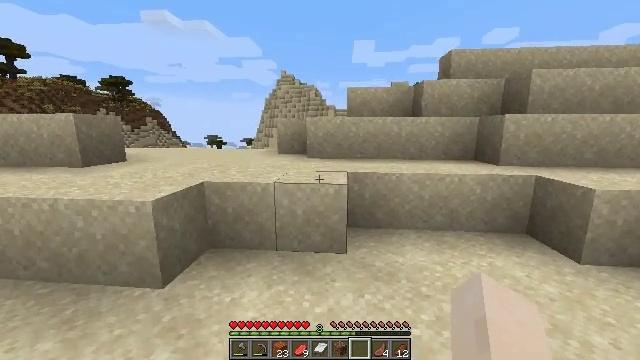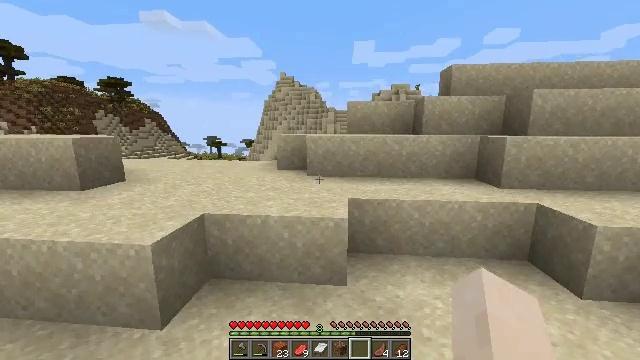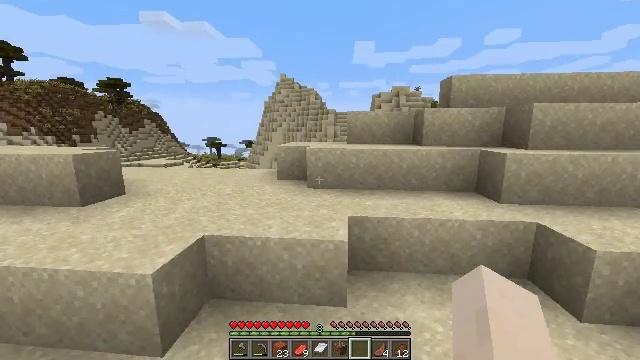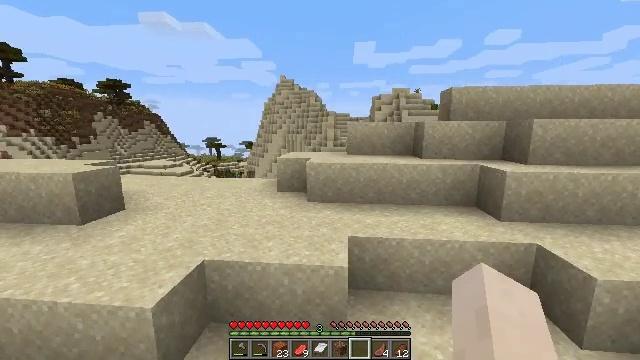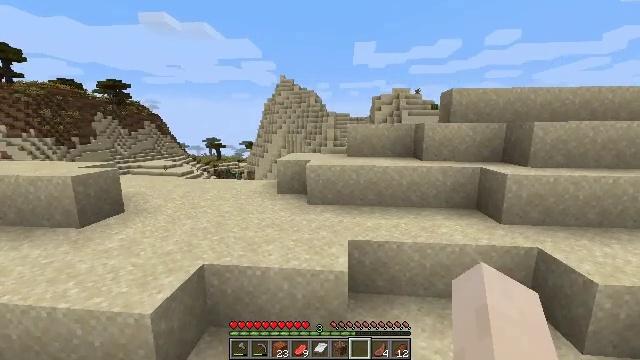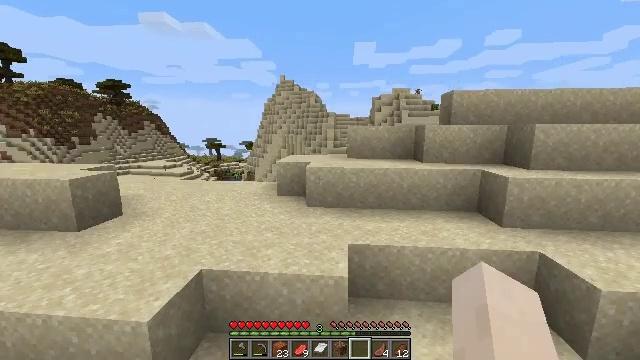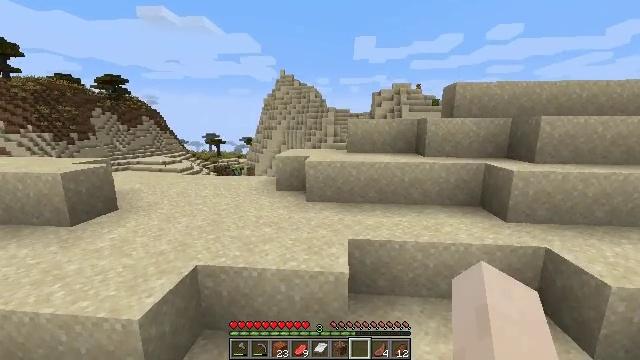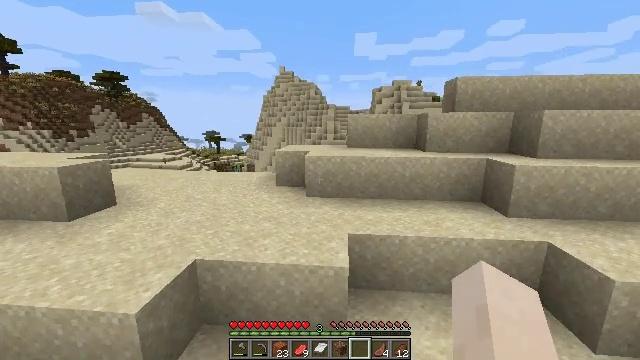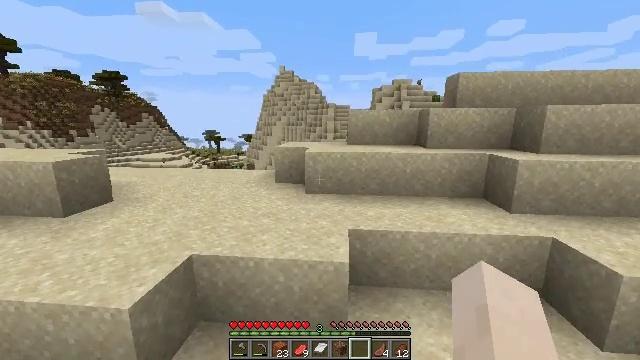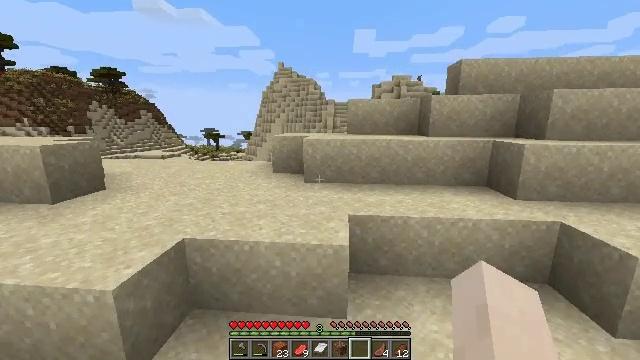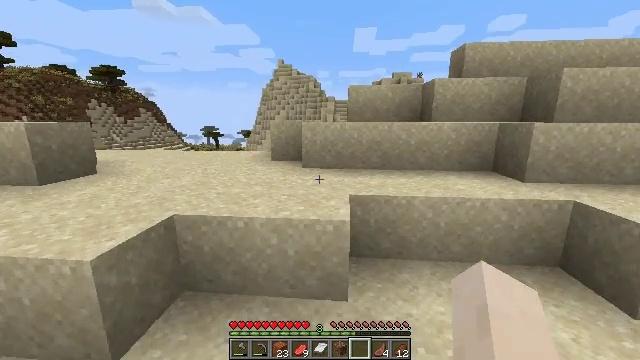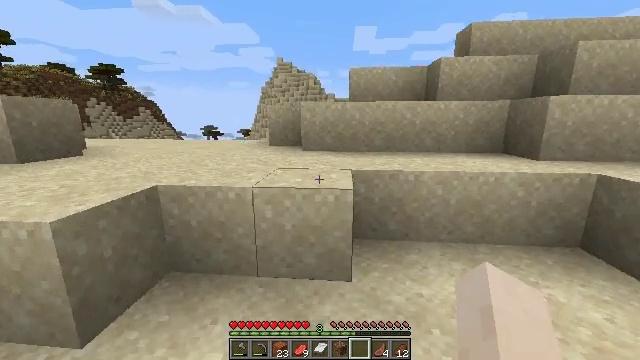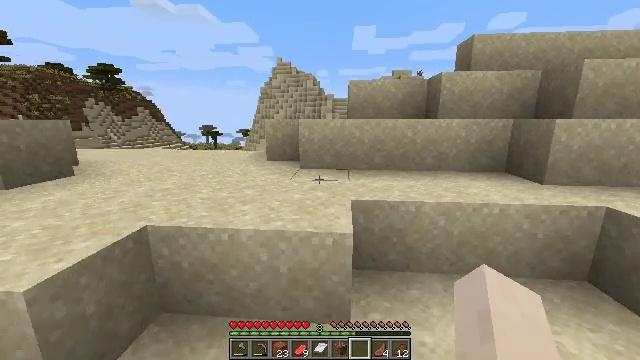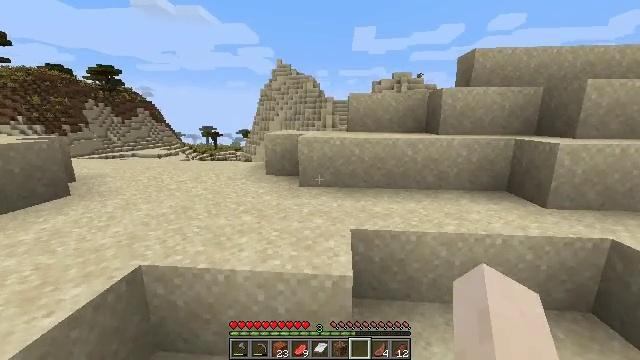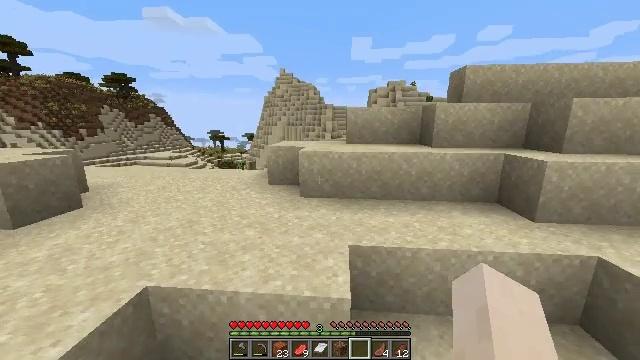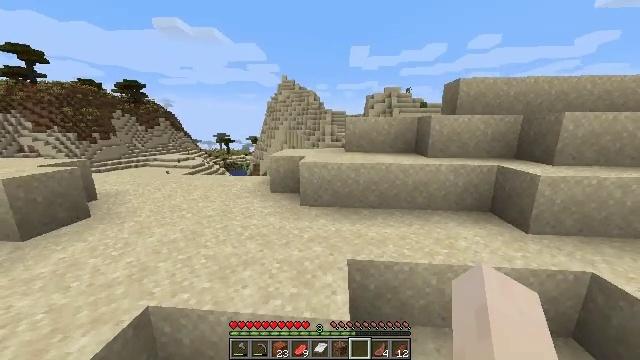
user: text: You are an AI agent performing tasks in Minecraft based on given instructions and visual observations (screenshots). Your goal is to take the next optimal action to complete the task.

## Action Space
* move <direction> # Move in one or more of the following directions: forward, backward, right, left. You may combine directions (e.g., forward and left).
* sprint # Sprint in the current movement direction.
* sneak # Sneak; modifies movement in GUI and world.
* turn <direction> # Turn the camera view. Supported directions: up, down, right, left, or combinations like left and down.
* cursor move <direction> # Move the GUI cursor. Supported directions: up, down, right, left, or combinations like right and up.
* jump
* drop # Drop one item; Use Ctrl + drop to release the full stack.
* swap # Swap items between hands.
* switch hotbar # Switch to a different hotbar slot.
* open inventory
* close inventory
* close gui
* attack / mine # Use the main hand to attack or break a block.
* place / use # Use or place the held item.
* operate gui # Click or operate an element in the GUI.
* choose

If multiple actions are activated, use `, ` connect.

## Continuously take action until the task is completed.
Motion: motion action
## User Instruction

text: Break the dead bush for sticks.
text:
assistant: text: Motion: jump
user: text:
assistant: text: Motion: jump
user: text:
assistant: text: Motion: jump
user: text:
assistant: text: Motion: move forward, jump
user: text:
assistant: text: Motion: move forward, jump
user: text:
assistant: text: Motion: move forward, jump
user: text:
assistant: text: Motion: move forward, jump
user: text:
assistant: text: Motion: move forward, jump
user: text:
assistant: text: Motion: move forward, jump
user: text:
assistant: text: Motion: move forward, jump
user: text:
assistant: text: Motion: move forward, jump
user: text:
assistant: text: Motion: move forward, jump
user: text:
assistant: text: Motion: move forward, sprint, jump
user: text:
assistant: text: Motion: move forward, sprint, jump
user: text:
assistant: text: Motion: move forward, sprint, jump
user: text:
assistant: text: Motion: move forward, sprint, jump
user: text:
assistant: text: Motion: move forward, sprint, jump
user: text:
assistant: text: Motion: move forward, sprint, jump
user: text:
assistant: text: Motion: move forward, sprint, jump
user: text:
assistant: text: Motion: move forward, sprint, jump
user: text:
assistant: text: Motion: move forward, sprint, jump
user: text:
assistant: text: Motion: move forward, sprint, jump
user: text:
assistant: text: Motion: move forward, sprint, jump
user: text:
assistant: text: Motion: move forward, sprint, jump
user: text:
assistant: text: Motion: move forward, sprint, jump
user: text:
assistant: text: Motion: move forward, sprint, jump
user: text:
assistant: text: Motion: move forward, sprint, jump
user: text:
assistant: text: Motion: move forward, sprint, jump
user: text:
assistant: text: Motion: move forward, sprint, jump
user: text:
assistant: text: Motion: move forward, sprint, turn right and up, jump